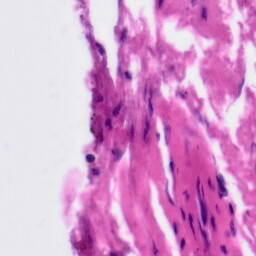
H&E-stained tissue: Tonsil